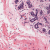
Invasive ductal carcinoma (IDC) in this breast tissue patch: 0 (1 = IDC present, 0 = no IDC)